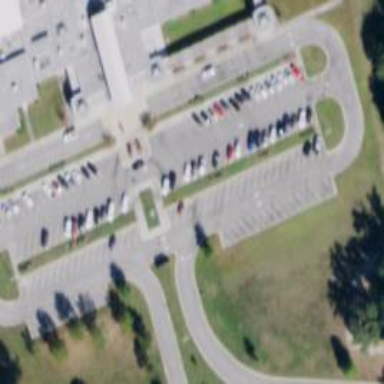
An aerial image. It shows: Parking space is available.